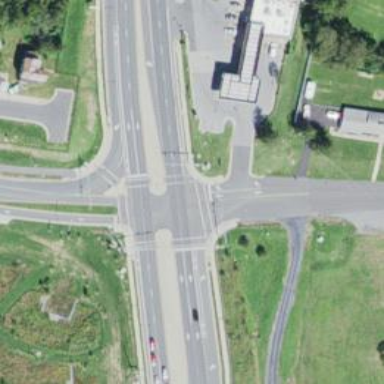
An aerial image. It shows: Marked crossing on cycleway.